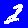
Digit: 2